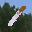
Label: 1